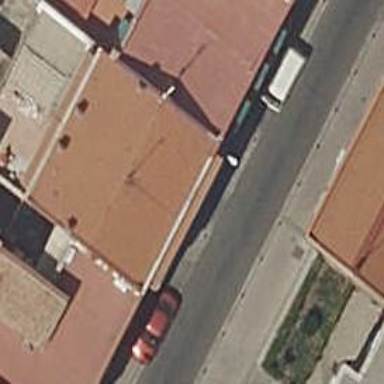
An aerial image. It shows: Car repair shop.